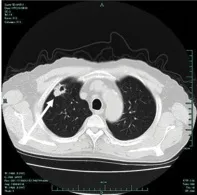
Chest computed tomography (CT) findings showing evidence of a tumor response. Chest CT images showed a tumor response prior to and after the patient received icotinib. (D) On February 15, 2012 (prior to treatment with icotinib), the nodule was pathologically diagnosed as adenocarcinoma.
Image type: radiology (ct)